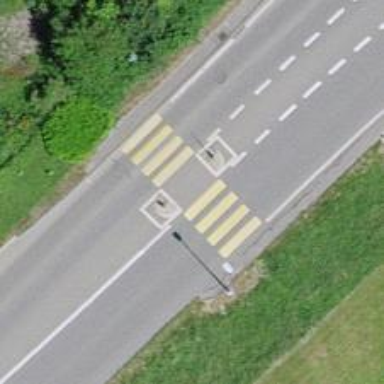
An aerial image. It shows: Marked crossing with zebra stripes on the road.